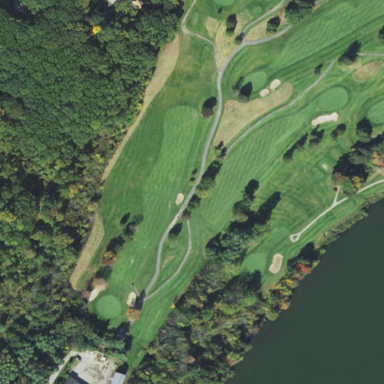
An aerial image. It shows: Golf fairway surrounded by grass.